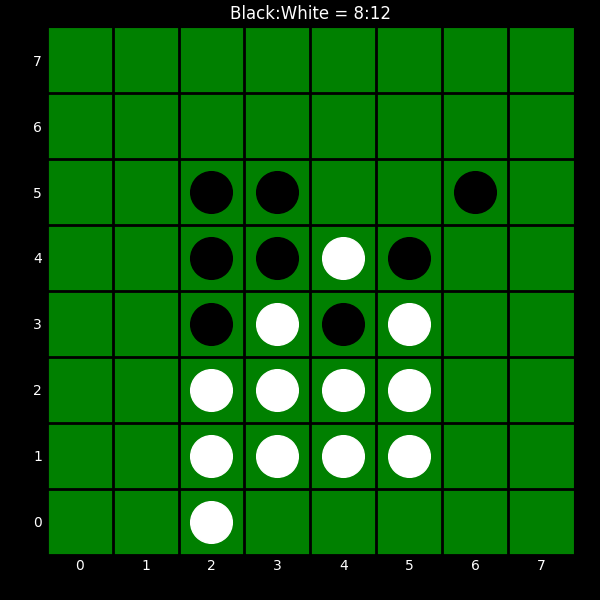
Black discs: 8
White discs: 12